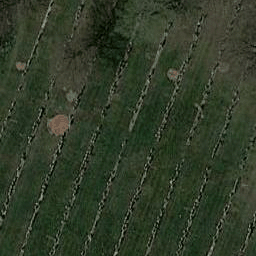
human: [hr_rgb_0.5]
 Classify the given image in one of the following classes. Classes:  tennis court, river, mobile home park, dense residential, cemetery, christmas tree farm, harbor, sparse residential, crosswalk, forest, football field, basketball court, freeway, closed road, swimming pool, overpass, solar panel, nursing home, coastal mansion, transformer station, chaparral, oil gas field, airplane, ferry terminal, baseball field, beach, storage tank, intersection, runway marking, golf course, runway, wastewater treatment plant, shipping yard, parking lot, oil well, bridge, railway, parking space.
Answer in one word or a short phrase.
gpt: cemetery